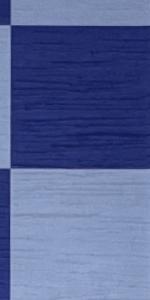
Label: Empty